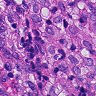
Metastatic tissue present: yes